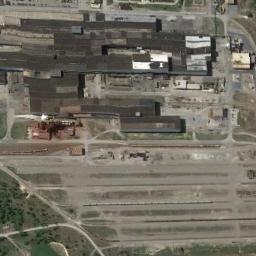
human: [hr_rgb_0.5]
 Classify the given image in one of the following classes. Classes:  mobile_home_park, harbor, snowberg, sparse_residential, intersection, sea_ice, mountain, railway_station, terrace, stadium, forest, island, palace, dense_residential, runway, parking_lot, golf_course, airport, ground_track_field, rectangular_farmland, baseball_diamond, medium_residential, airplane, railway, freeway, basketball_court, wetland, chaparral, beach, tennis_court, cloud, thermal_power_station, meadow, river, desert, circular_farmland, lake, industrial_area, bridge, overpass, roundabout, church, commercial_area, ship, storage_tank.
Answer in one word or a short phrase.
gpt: industrial_area